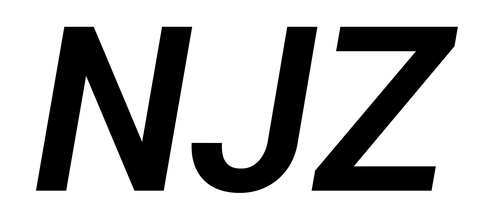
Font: Roboto-Italic_SemiBold_Italic